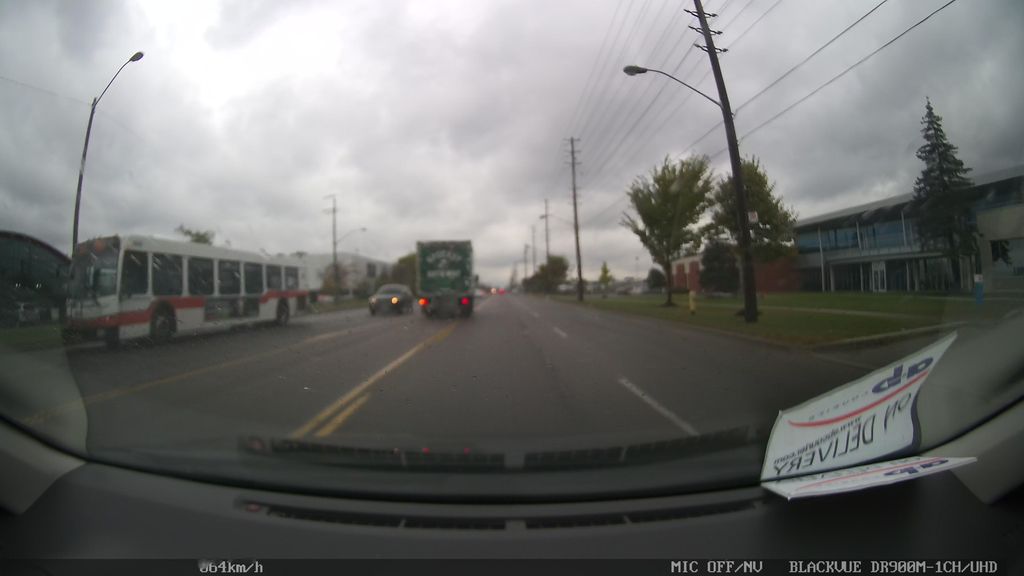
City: toronto